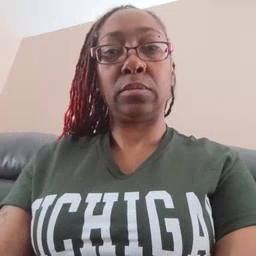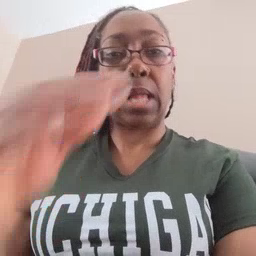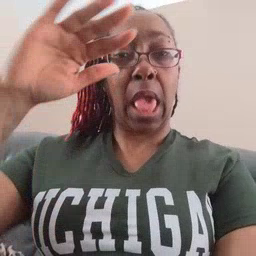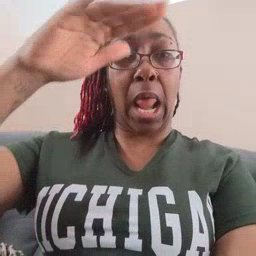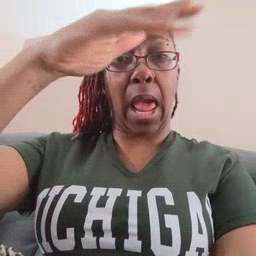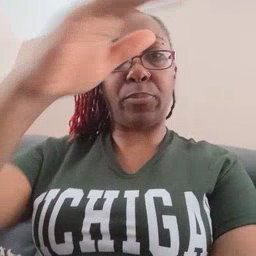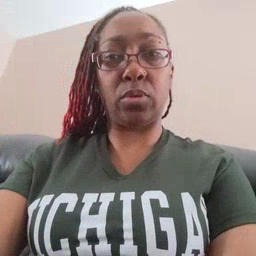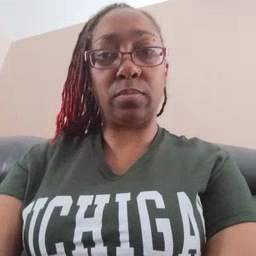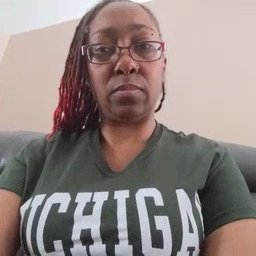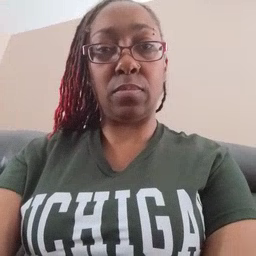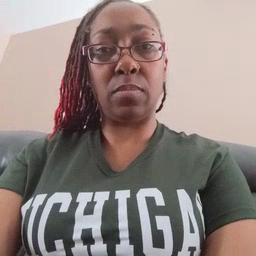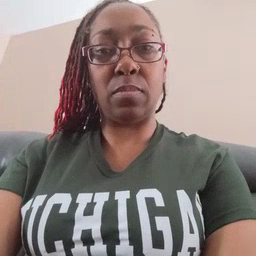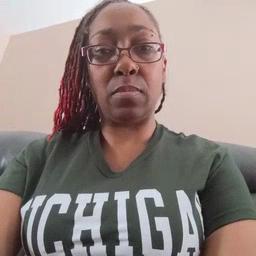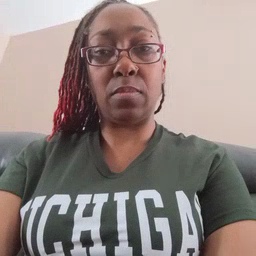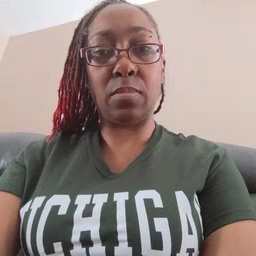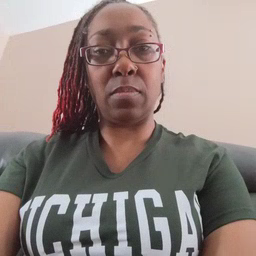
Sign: helicopter